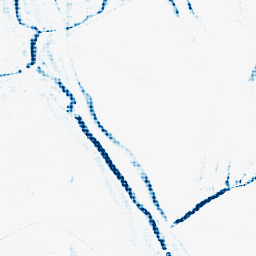
Category: morphological
Decomposition family: morphological_rect
Decomposition parameters: operation: closing
width: 10
height: 3
Upsampling method: sinc_blackman
Upsampling parameters: scale: 4
kernel_size: 4
Upsampling scale: 4